Question: I have installed m2eclipse plugin to a remote machine with no connection to the internet, I manually did the plugin installation by copying the contents from 'features' and 'plugins' directories.
Now When I am trying to (my local repo), it doesn't shows me any connectors!~!~
Although there is an option to , but my machine has no connection to the net. Is there any manual way to install the SCM Connectors for the above said plugin ??

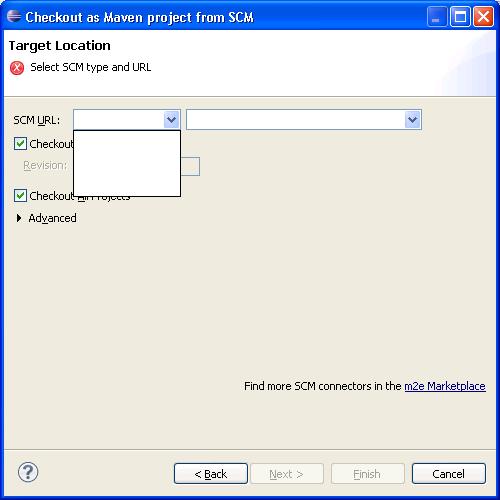
Answer: Install the M2clipse SCM integrations plugin . Update site: <URL>. Choose the following components: Maven SCM handler for Subclipse, Maven SCM Integration